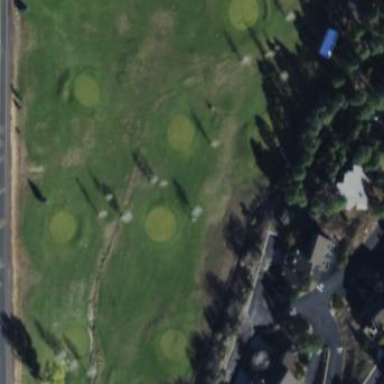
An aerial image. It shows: Leisure land designated as 9-hole golf course.